Question: What do you call these copy to app buttons and how to implement them with your own app? Copy to Spark, Viber etc.

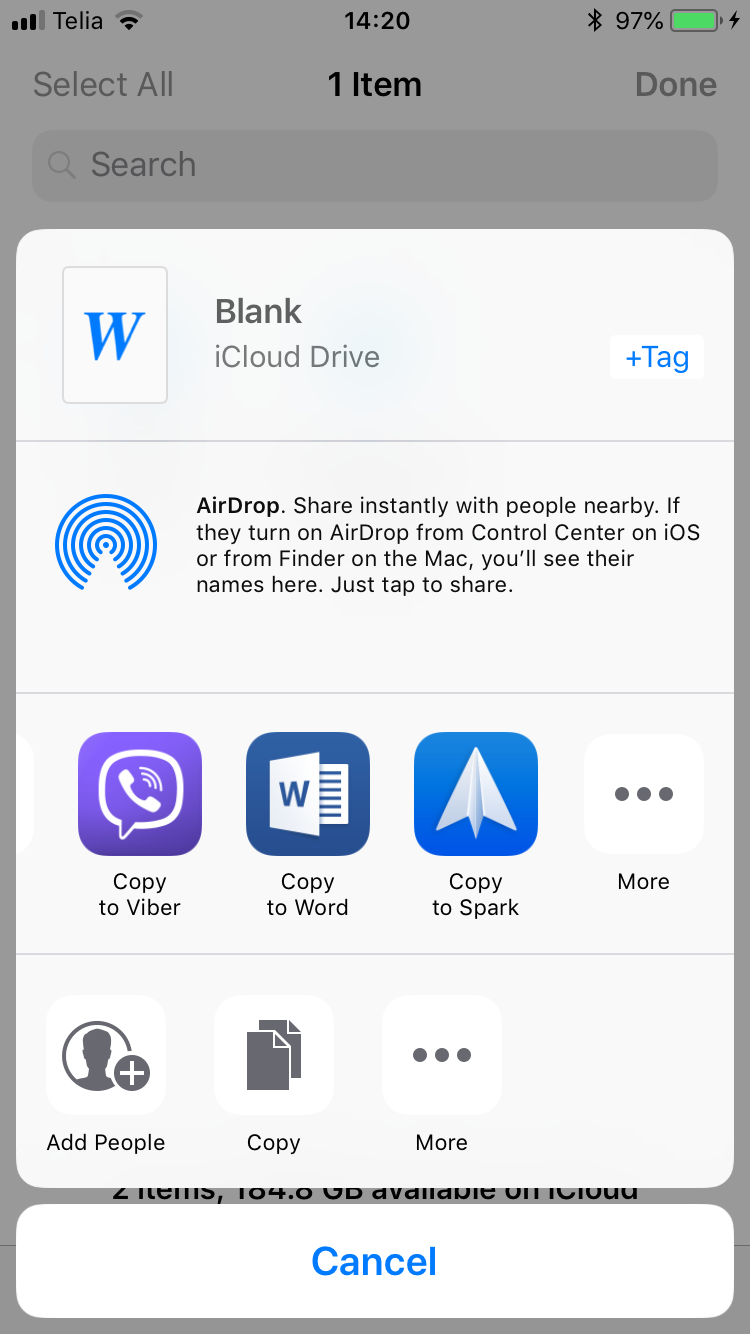
Answer: They are action / share extensions exposed by other applications to handle a text / photo / url share from any app , you can find them under File->New->Target
<URL>
<URL>